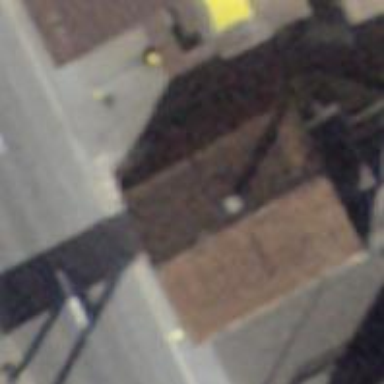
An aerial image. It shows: Restaurant.